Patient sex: M
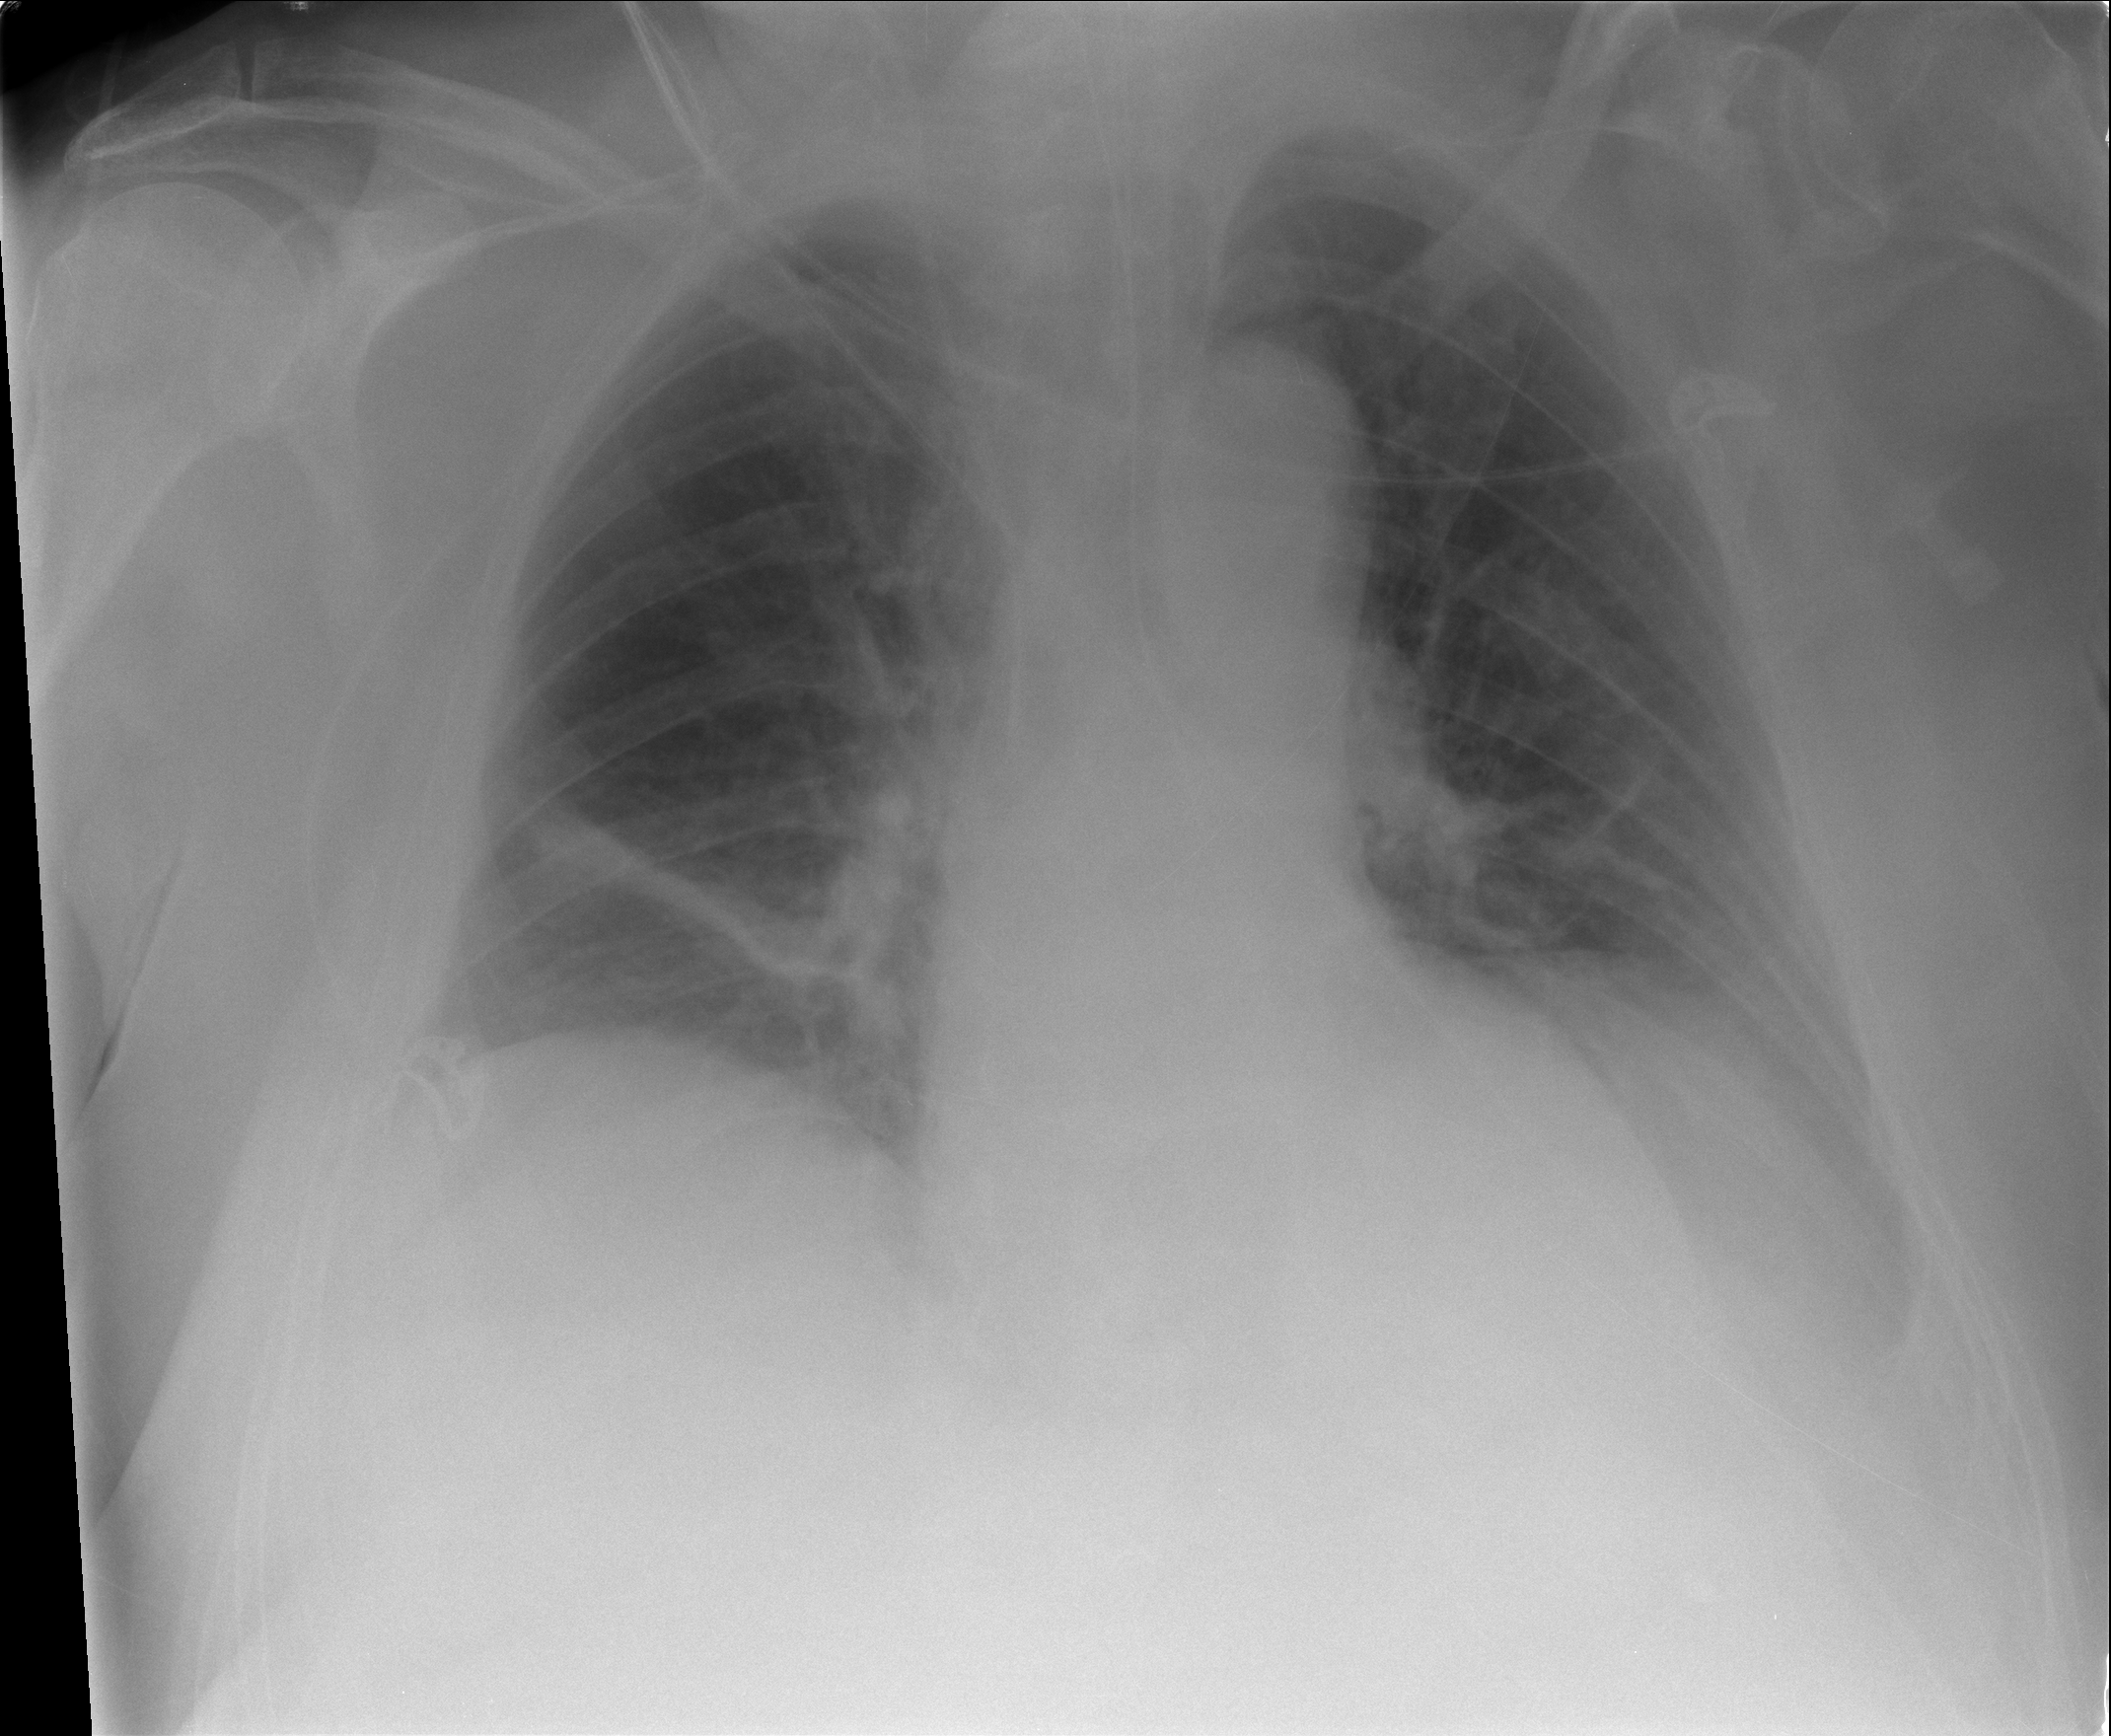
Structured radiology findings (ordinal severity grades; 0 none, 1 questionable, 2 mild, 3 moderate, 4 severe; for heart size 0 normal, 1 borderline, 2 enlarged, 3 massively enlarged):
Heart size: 0
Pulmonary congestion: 0
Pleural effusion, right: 0
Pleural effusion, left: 2
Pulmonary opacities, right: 0
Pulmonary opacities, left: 0
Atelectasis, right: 2
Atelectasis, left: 2